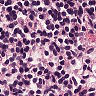
Metastatic tissue present: no